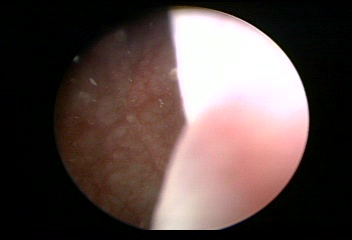
Modality: WLC
Class: Normal mucosa
Bladder cancer association: No